Interaction volume radius: 5 \u00c5
Interaction volume height: 35 \u00c5
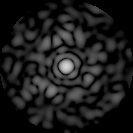
Disorder parameter: 0.8114